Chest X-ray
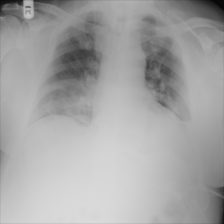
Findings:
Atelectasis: negative
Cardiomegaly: negative
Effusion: negative
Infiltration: negative
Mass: negative
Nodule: negative
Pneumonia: negative
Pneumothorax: negative
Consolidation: negative
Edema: negative
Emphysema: negative
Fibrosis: negative
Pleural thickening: negative
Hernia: negative